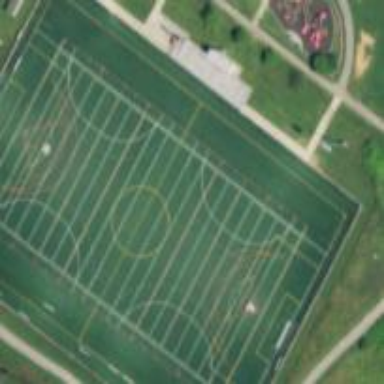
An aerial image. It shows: Multi-sport pitch for leisure and various sports activities.